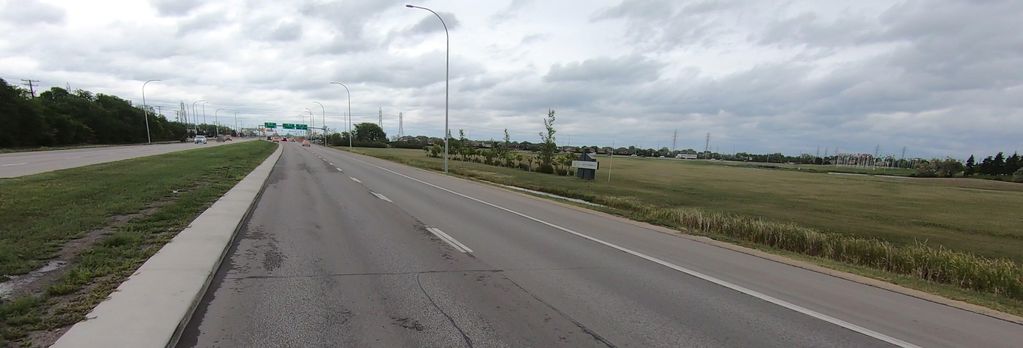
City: winnipeg